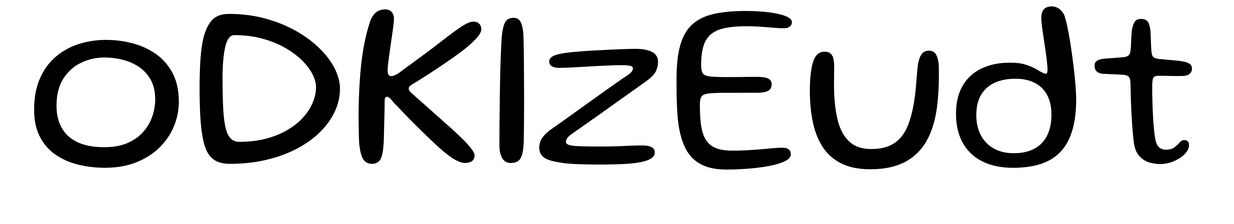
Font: Gluten_Light